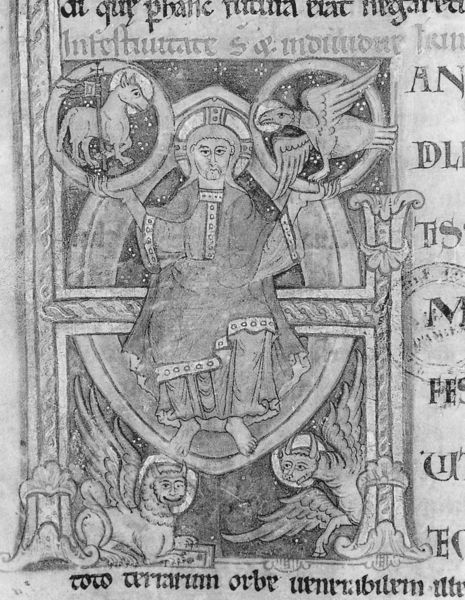
Titel: Lektionar
Institution: Amiens, Bibliothèque Municipale
Schlagwörter: adler, flügel, gott, himmel, mann, vogel, grau, schwarz, weiss, hund, tier, tiere, bibel, johannes, mensch, rahmen, bild, vögel, kirche, gewand, gold, esel, kreis, pferd, engel, füße, schrift, flagge, thron, foto, lamm, buch, druck, schwarz-weiss, seite, kreise, initiale, stempel, buchseite, cover, pergament, heiligenschein, nimbus, christus, jesus, minotaurus, wesen, greif, heiliger, löwe, hörner, heilig, ochse, stier, reproduktion, christentum, lettern, drache, christi, standarte, monster, latein, lateinisch, markus, kreuznimbus, mandorla, buchmalerei, anfangsbuchstabe, majuskel, evangelium, evangelisten, lukas, manuskript, evangelien, illumination, evangelistensymbole, heilih, christut, vgel, heiliger mann, chimära, minutaurus, lateion, stmpel, manuskriptseite, evagelium, nicht-tierisch